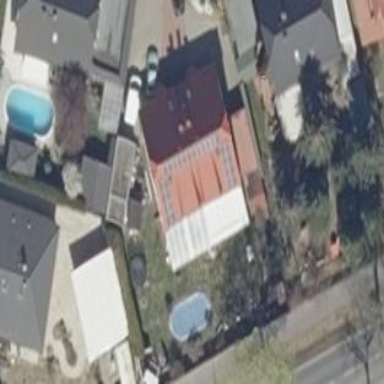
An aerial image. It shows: Detached building with half-hipped roof shape.